Field crop: tomato
Growth stage: 1
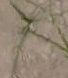
Species: cyperus